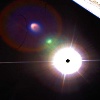
Label: sunburn